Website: home-depot
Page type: customer-info-address
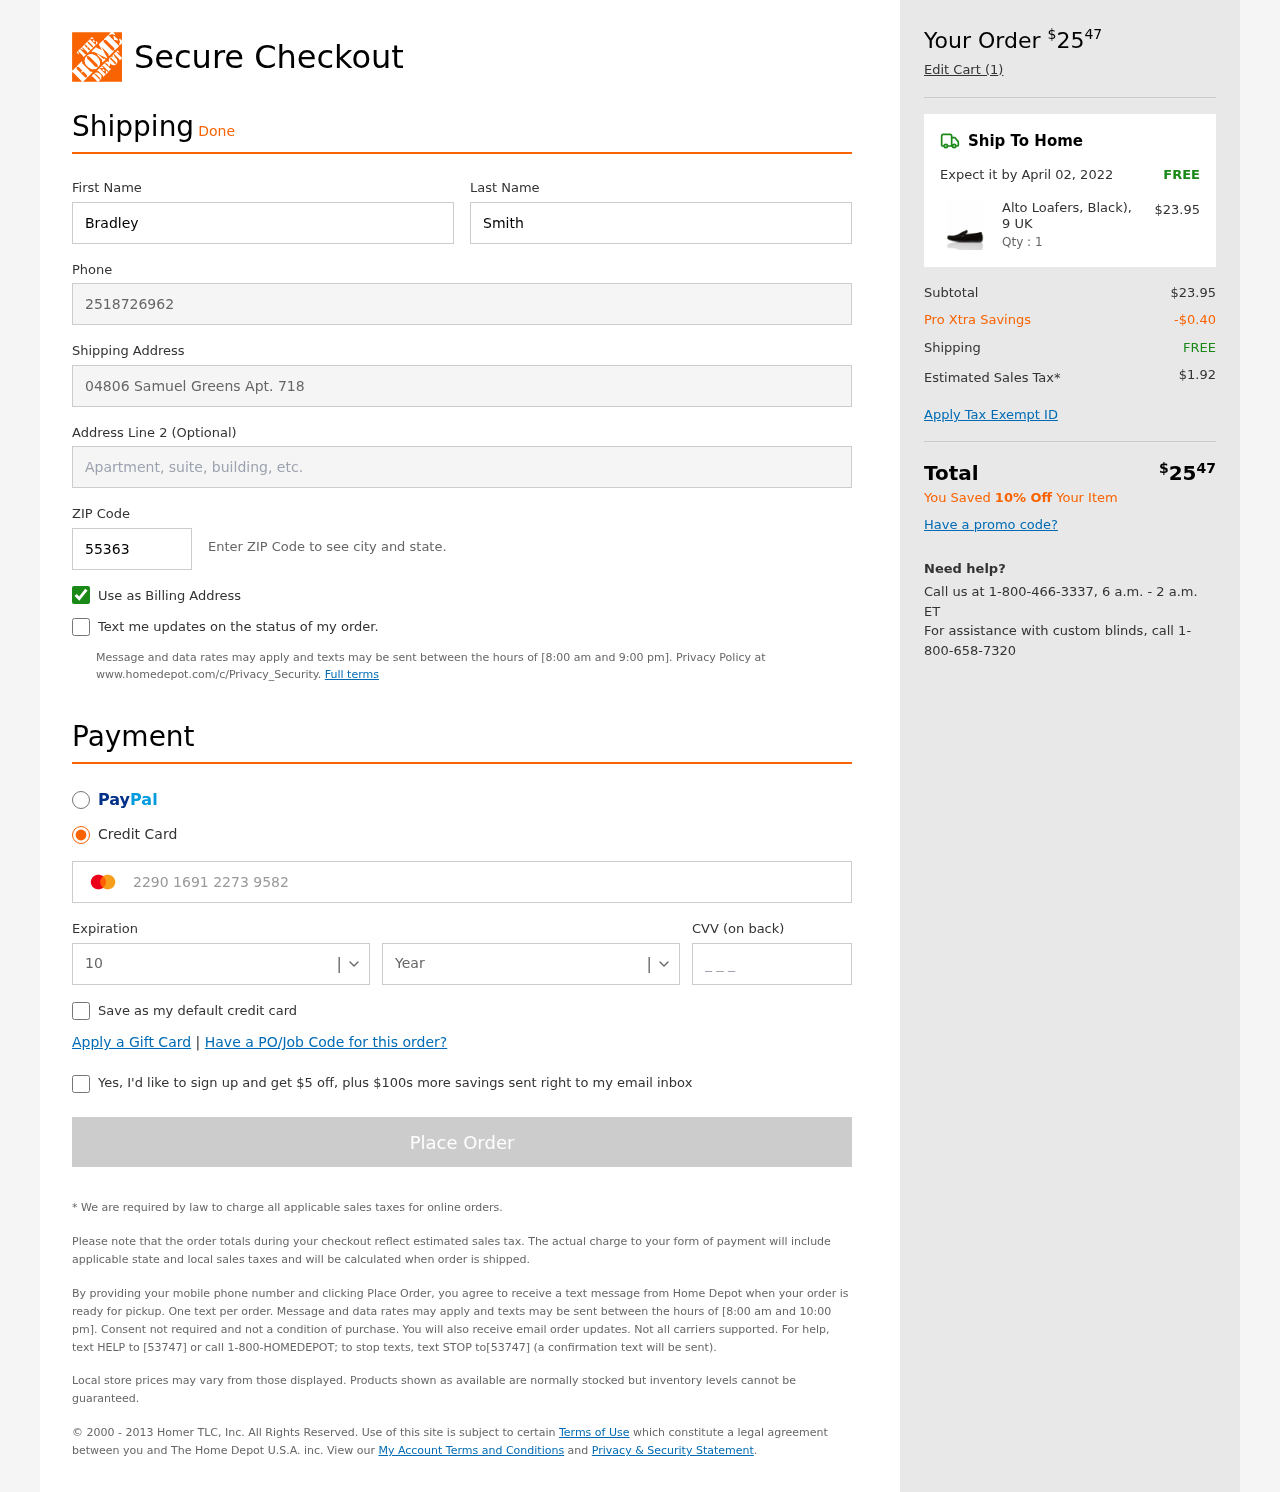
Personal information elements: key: PII_CARD_CVV
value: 389
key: PII_CARD_EXPIRY_MONTH
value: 10
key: PII_CARD_EXPIRY_YEAR
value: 29
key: PII_CARD_NUMBER
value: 2290 1691 2273 9582
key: PII_FIRSTNAME
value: Bradley
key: PII_LASTNAME
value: Smith
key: PII_PHONE
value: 2518726962
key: PII_POSTCODE
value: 55363
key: PII_STREET
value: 04806 Samuel Greens Apt. 718
Product elements: key: PRODUCT1_NAME
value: Alto Loafers, Black), 9 UK
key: PRODUCT1_PRICE
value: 23.95
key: PRODUCT1_QUANTITY
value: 1
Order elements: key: ORDER_TOTAL
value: $2547
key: ORDER_NUM_ITEMS
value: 1
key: ORDER_DELIVERY_DATE
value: April 02, 2022
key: ORDER_SHIPPING_COST
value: FREE
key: ORDER_SUBTOTAL
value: $23.95
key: ORDER_DISCOUNT
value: -$0.40
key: ORDER_SHIPPING_COST2
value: FREE
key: ORDER_TAX
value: $1.92
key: ORDER_TOTAL2
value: $2547
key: ORDER_SAVINGS_MESSAGE
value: You Saved 10% Off Your Item